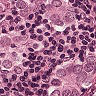
Metastatic tissue present: yes